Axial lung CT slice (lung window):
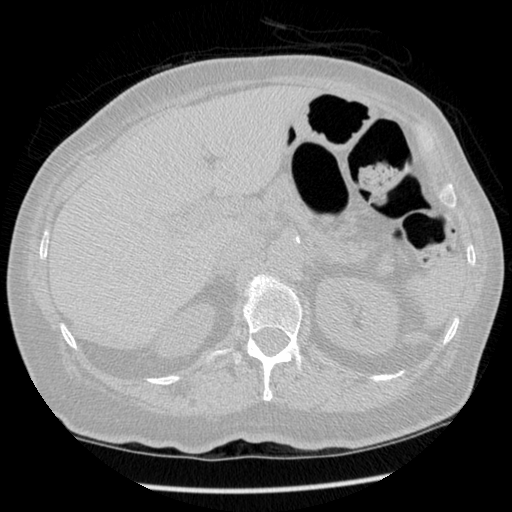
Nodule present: no